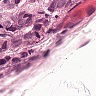
Metastatic tissue present: yes